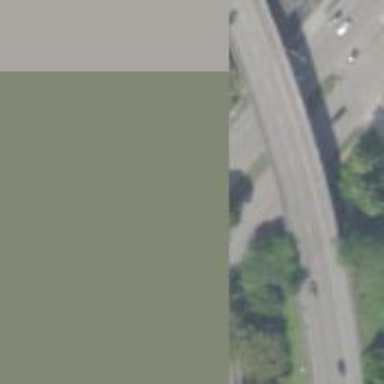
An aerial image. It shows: Asphalt trunk highway.